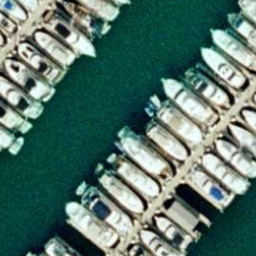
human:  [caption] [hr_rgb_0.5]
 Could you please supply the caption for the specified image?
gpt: Many boats docked neatly at the harbor and just a few positions are free .

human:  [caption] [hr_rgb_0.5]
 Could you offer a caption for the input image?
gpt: Many boats docked in lines at the harbor and the water is blue .

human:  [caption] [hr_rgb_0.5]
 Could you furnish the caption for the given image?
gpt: Lots of boats docked at the harbor and the water is blue .

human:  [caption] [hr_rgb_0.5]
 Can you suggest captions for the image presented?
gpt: Lots of boats docked in lines at the harbor .

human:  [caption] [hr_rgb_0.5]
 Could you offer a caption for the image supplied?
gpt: Lots of boats docked in lines at the harbor and the boats are closed to each other .